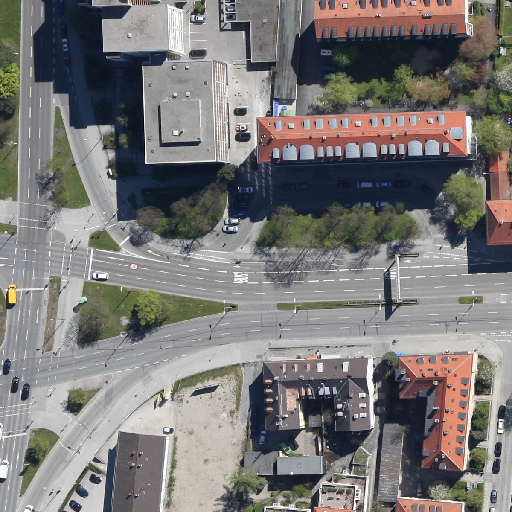
Referring expression: vehicle driving on the road